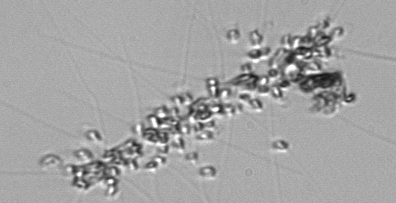
Label: Chaetoceros_didymus_TAG_external_flagellate